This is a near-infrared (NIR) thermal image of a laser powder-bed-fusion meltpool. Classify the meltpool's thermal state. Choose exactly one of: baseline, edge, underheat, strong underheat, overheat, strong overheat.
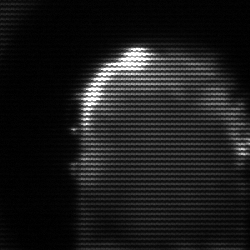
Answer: baseline